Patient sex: F
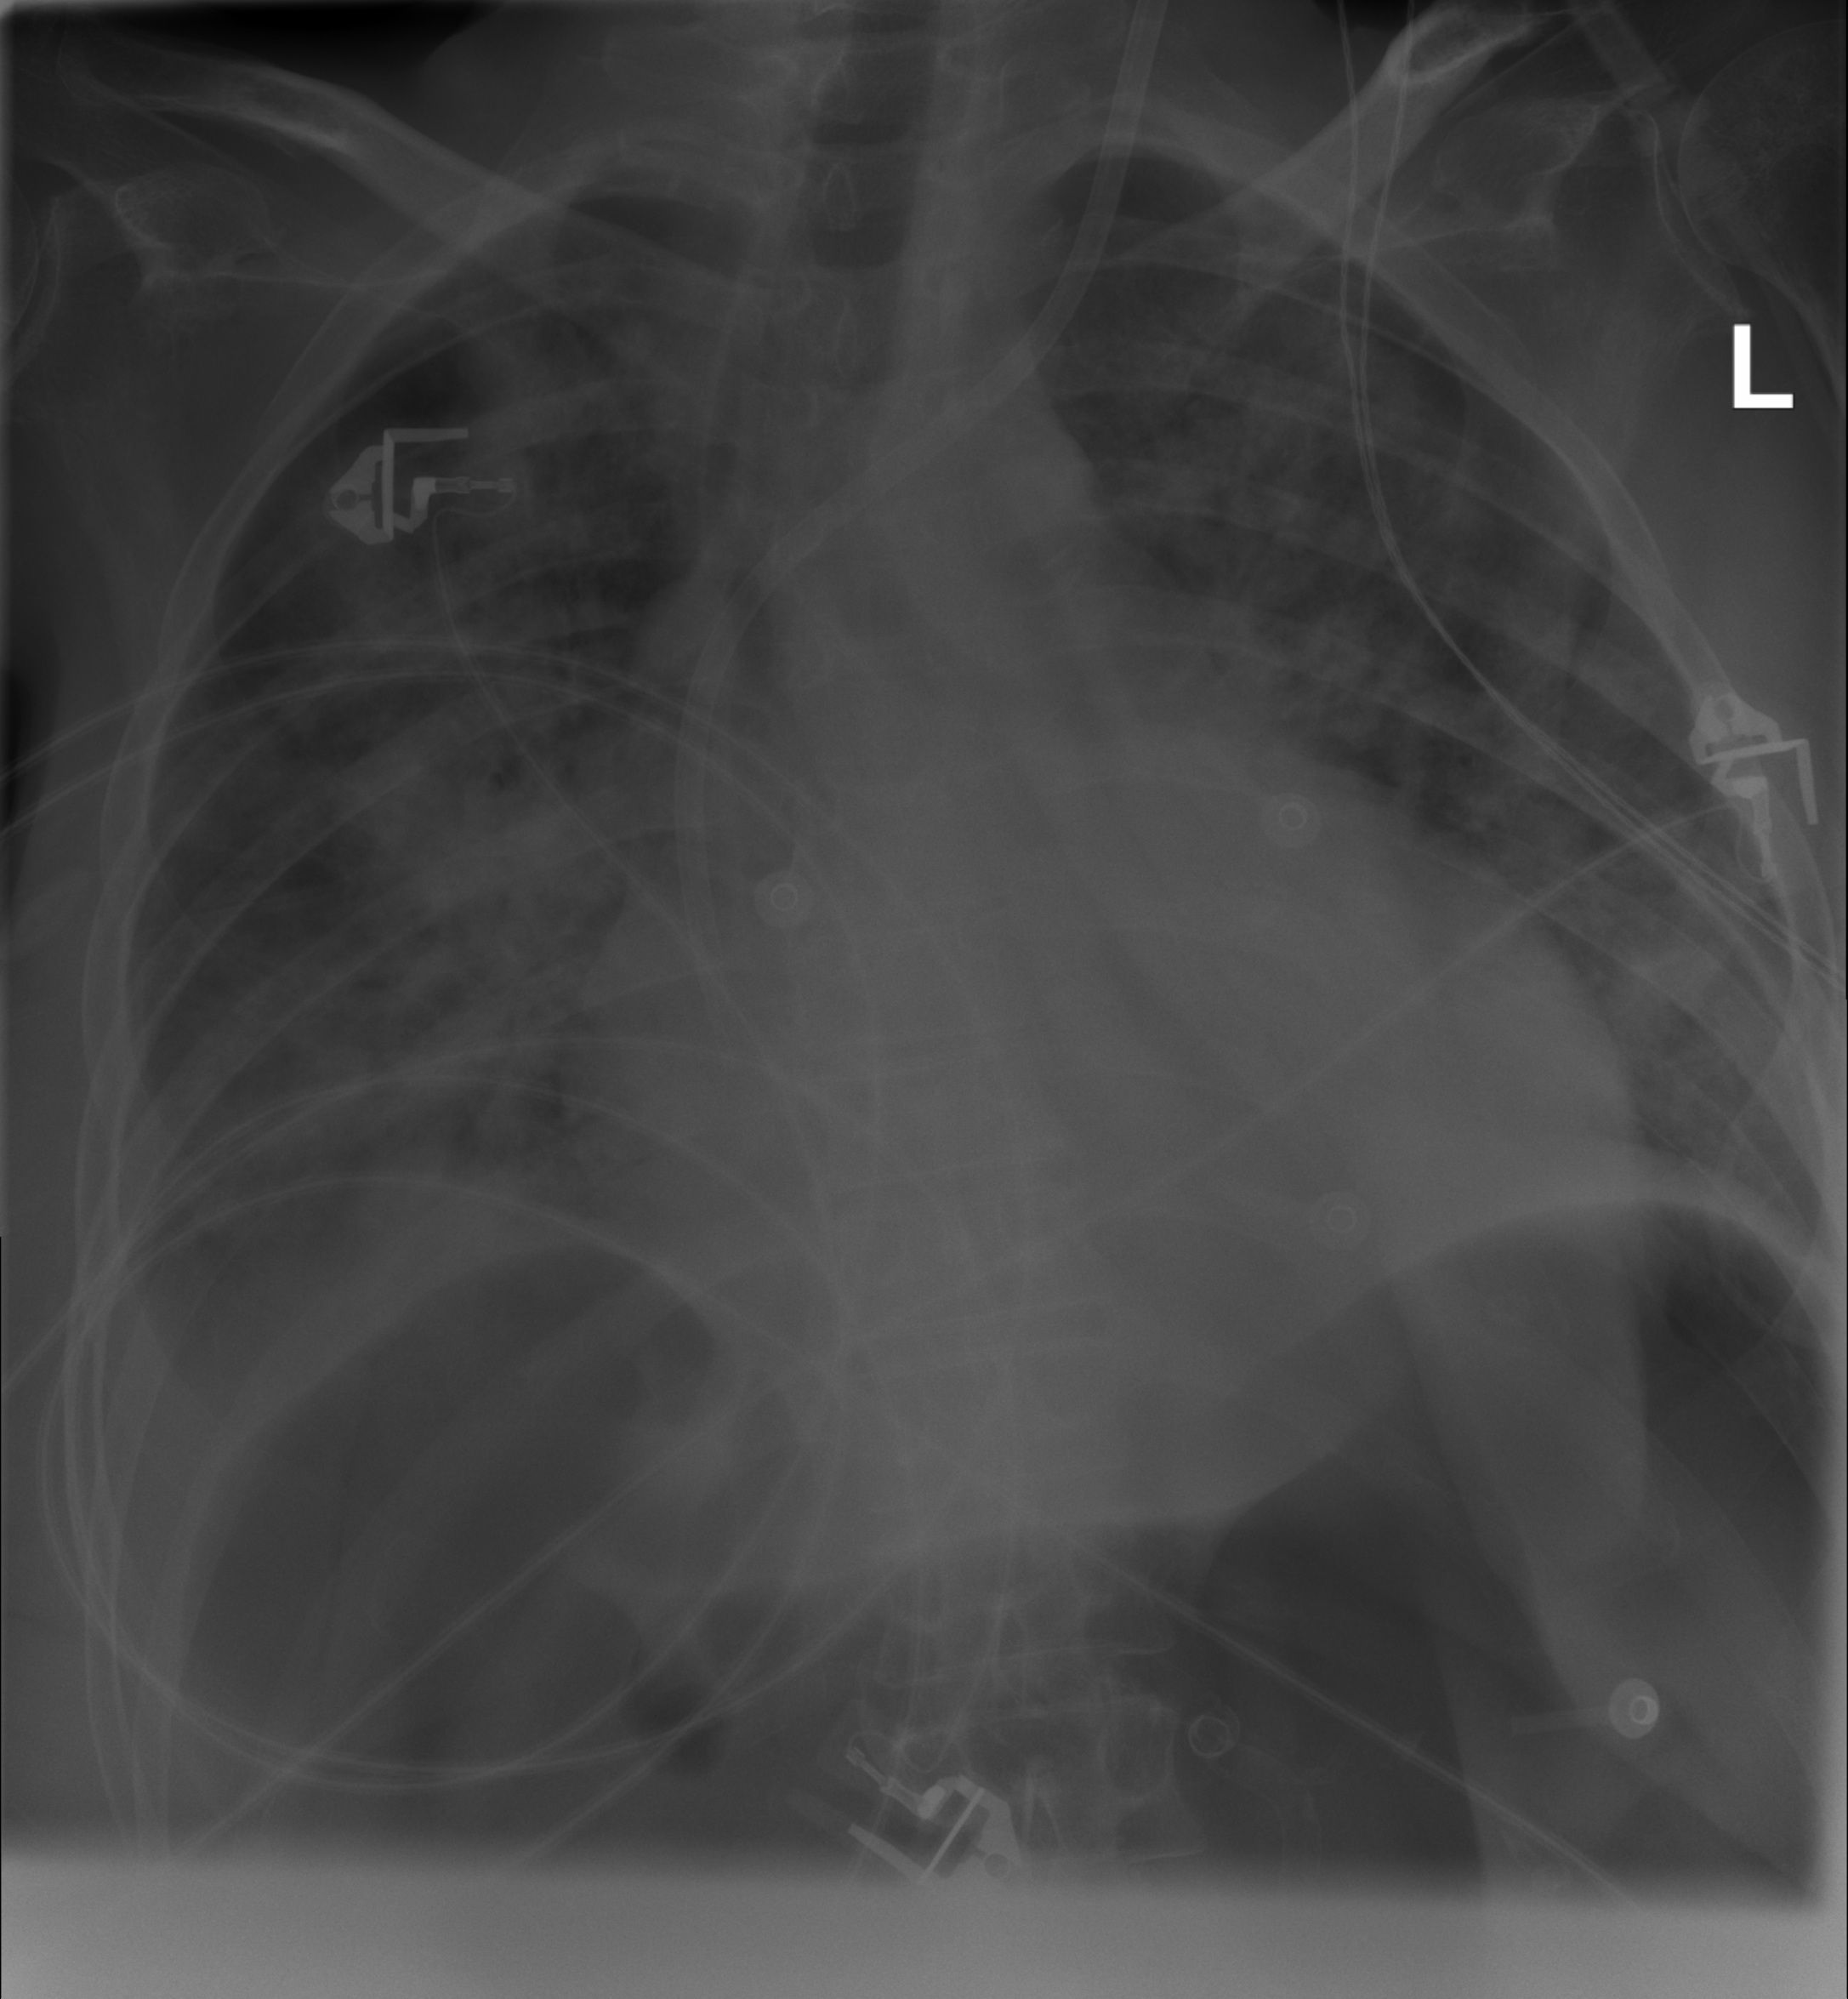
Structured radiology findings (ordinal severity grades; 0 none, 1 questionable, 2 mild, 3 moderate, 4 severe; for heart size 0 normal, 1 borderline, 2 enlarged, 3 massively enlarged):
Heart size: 2
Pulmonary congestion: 2
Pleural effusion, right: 2
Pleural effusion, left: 0
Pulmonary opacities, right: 3
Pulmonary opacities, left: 3
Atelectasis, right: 2
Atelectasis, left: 2